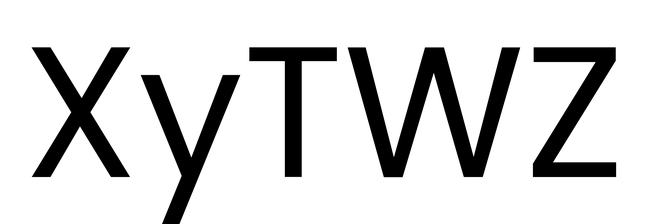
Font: Poppins-Regular